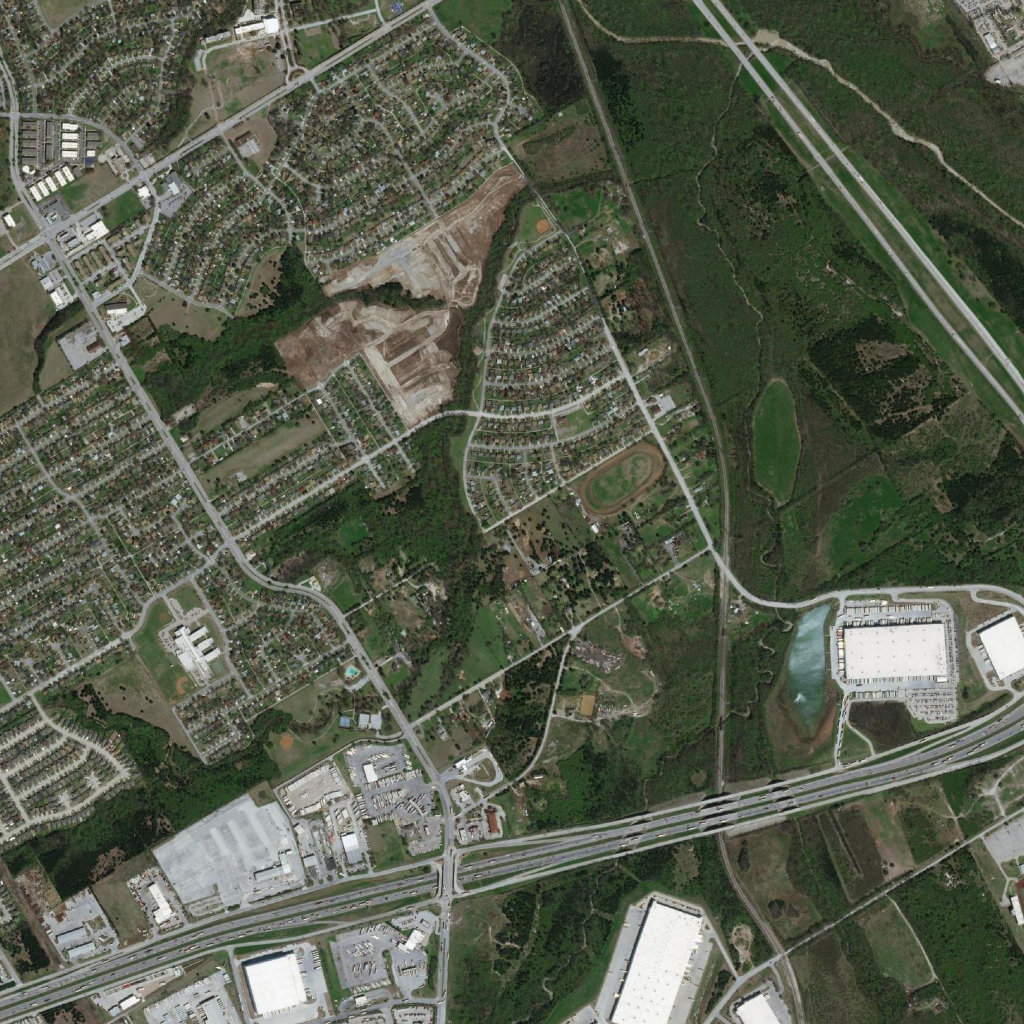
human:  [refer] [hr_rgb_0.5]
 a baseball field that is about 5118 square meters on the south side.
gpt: <box>[[26, 71, 30, 75, 0]]</box>